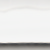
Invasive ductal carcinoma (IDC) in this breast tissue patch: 0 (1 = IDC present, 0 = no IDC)